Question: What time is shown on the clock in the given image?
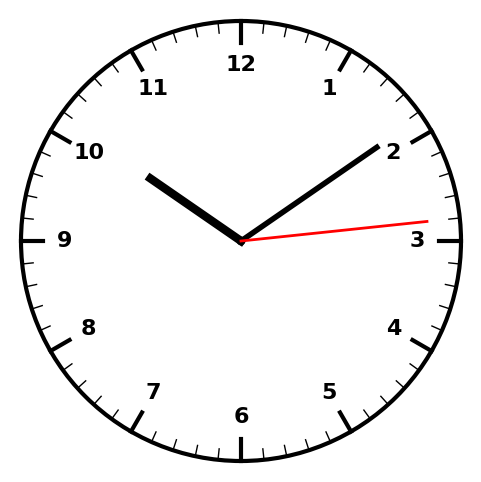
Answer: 10:09:14